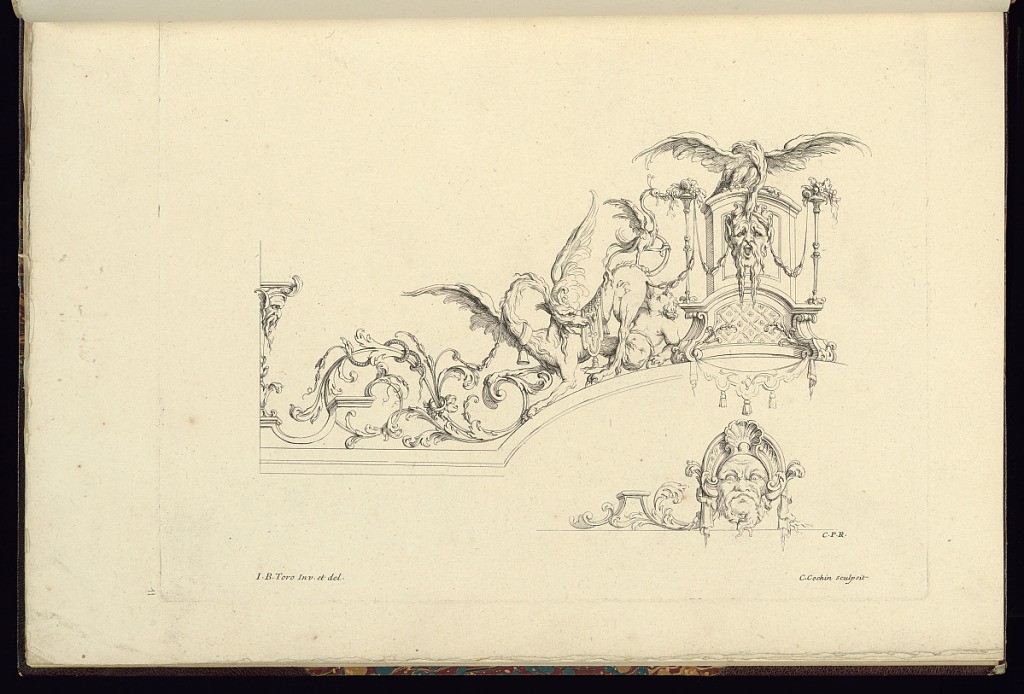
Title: Ornament Design
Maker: Jean-Bernard Turreau, French, 1672 - 1731
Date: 1716
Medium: Etching on laid paper
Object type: Print
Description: Design for ornament, possibly for decoration within a pediment, along a semicircular base featuring grotesque motifs, scrolling leaves, rosettes, fleurons, foliate scrolls, griffins, birds, putti, mascarons (masks), shells, diaper pattern, rosettes, snakes, festoons of leaves, flowers, and a pedestal. The plate is signed.